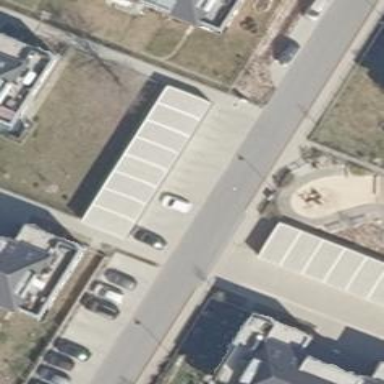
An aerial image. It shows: Paved parking area.